Question: I have an edit text which is showing preview as in the following image.

While I am entering the input, only half it is showing.After pressing back(soft keyboard dissappear) that time showing full text.
code.
'''
<?xml version="1.0" encoding="utf-8"?>
<LinearLayout xmlns:android="http://schemas.android.com/apk/res/android"
android:layout_width="fill_parent" android:layout_height="fill_parent"
android:background="#D8D8D8" android:orientation="vertical"
android:padding="10dp" android:gravity="center" android:layout_gravity="center">
<LinearLayout android:id="@+id/linearLayout1"
android:layout_width="fill_parent" android:layout_height="wrap_content">
<TextView android:text="Register Now" android:id="@+id/textView1"
android:layout_width="fill_parent" android:layout_height="fill_parent"
android:textStyle="bold" android:gravity="center" android:textSize="30dp">
</TextView>
</LinearLayout>
<LinearLayout android:id="@+id/linearLayout1"
android:layout_width="fill_parent" android:layout_height="wrap_content"
android:paddingLeft="20dp" android:paddingRight="20dp"
android:orientation="vertical" android:gravity="center">
<LinearLayout android:id="@+id/linearLayout1"
android:layout_width="fill_parent" android:layout_height="wrap_content"
android:orientation="vertical">
<TextView android:text=" First Name" android:id="@+id/textView1"
android:layout_width="fill_parent" android:layout_height="wrap_content"
android:layout_centerVertical="true" android:textSize="17dp"
android:textColor="#6E6E6E"></TextView>
<EditText android:layout_width="fill_parent"
android:layout_height="55dp" android:layout_alignParentRight="true"
android:layout_centerVertical="true" android:id="@+id/fname"
android:singleLine="true" android:paddingLeft="10dp"
android:paddingRight="10dp" android:background="@drawable/edit_bg"></EditText>
</LinearLayout>
<LinearLayout android:id="@+id/linearLayout1"
android:layout_width="fill_parent" android:layout_height="wrap_content"
android:orientation="vertical">
<TextView android:text=" Last Name" android:id="@+id/textView1"
android:layout_width="fill_parent" android:layout_height="wrap_content"
android:layout_centerVertical="true" android:textSize="17dp"
android:textColor="#6E6E6E"></TextView>
<EditText android:layout_width="fill_parent"
android:layout_height="55dp" android:layout_alignParentRight="true"
android:layout_centerVertical="true" android:id="@+id/lname"
android:singleLine="true" android:paddingLeft="10dp"
android:paddingRight="10dp" android:background="@drawable/edit_bg"></EditText>
</LinearLayout>
<LinearLayout android:id="@+id/linearLayout1"
android:layout_width="fill_parent" android:layout_height="wrap_content"
android:orientation="vertical" android:layout_marginBottom="10dp">
<TextView android:text=" Email" android:id="@+id/textView1"
android:layout_width="fill_parent" android:layout_height="wrap_content"
android:layout_centerVertical="true" android:textSize="17dp"
android:textColor="#6E6E6E"></TextView>
<EditText android:layout_width="fill_parent"
android:layout_height="55dp" android:id="@+id/email"
android:paddingLeft="10dp" android:paddingRight="10dp"
android:background="@drawable/edit_bg" android:inputType="textEmailAddress"
android:singleLine="true"></EditText>
</LinearLayout>
<RelativeLayout android:id="@+id/linearLayout1"
android:layout_width="fill_parent" android:layout_height="80dp">
<Button android:text="Register" android:id="@+id/register"
android:layout_width="200dp" android:layout_height="wrap_content"
android:layout_centerInParent="true" android:textStyle="bold"></Button>
</RelativeLayout>
</LinearLayout>
</LinearLayout>
'''
How to fix this problem...?
Thanks in advance...!
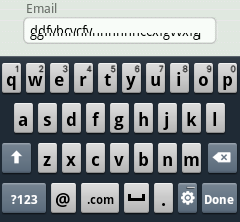
Answer: problem is in your layout design. you checked in low res screen.
'''
Alcate OT-890 - 320 x 240 pixels, 2.8 in
Samsung GT-i5801 -240 x 400 px (3,2")
'''
can u add 'android:windowSoftInputMode="adjustResize"' in your android manifest file of your activity.
//while keyboard is sliding/showing your are getting problem.
so remove the relative layout and try this below line.
'''
<LinearLayout android:id="@+id/linearLayout1" android:gravity="center_vertical|center_horizontal"
android:layout_width="fill_parent" android:layout_height="80dp">
<Button android:text="Register" android:id="@+id/register"
android:layout_width="200dp" android:layout_height="wrap_content"
android:textStyle="bold"></Button>
</LinearLayout>
'''